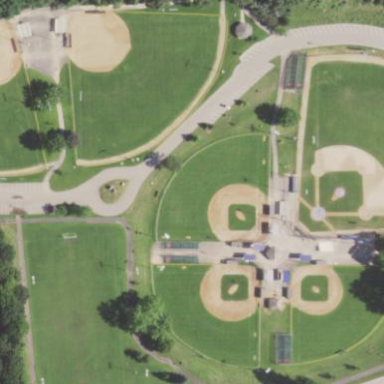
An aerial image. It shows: Baseball pitch for leisure and sports activities.